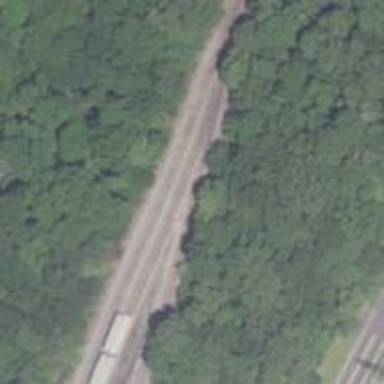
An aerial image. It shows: Rail spur service.